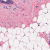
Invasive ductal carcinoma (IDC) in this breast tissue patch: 0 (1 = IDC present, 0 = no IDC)